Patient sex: M
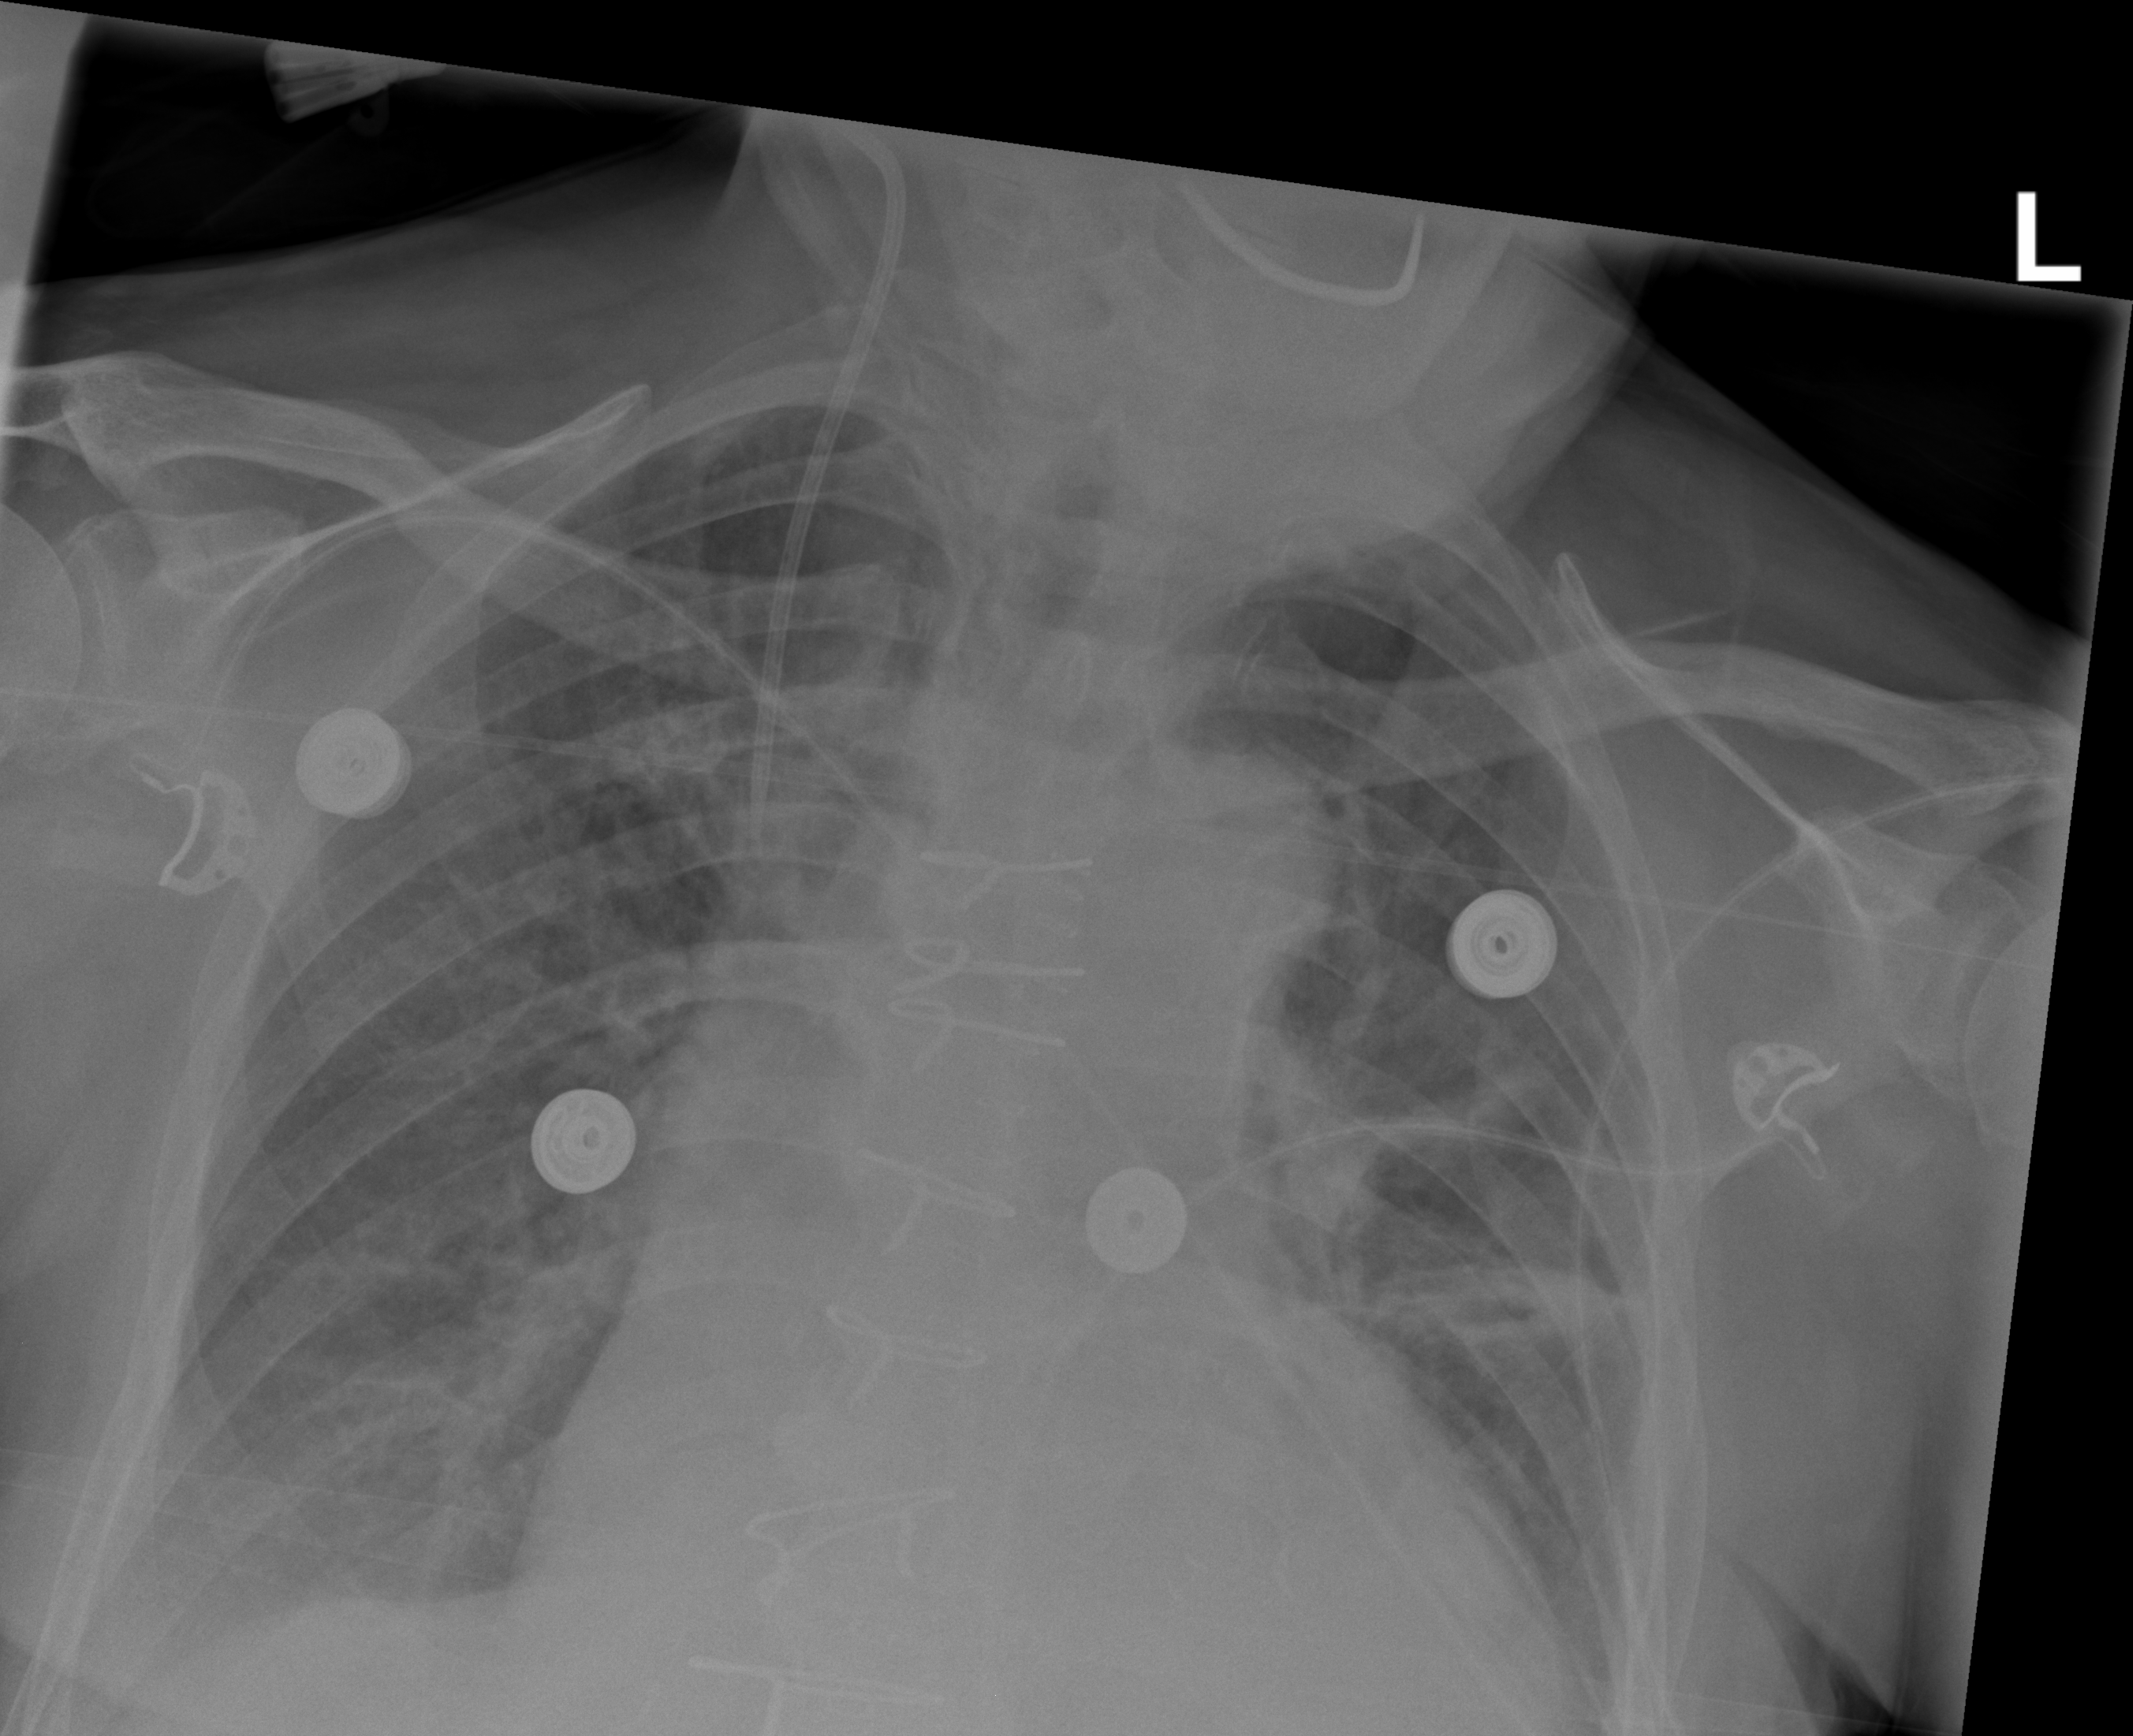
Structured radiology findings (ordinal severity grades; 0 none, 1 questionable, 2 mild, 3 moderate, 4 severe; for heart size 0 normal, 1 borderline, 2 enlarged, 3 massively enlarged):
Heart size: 2
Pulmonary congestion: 2
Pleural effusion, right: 2
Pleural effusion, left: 2
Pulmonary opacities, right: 1
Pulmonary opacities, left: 1
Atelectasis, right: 2
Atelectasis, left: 2